Field crop: maize
Growth stage: 2
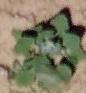
Species: chenopodium